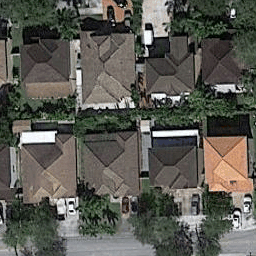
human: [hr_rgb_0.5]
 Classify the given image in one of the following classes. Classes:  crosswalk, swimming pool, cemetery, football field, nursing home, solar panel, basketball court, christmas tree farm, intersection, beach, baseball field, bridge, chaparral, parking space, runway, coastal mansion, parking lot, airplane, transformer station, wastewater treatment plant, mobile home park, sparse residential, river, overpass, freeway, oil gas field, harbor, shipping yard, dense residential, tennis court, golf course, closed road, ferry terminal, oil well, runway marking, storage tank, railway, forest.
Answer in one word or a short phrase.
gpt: dense residential